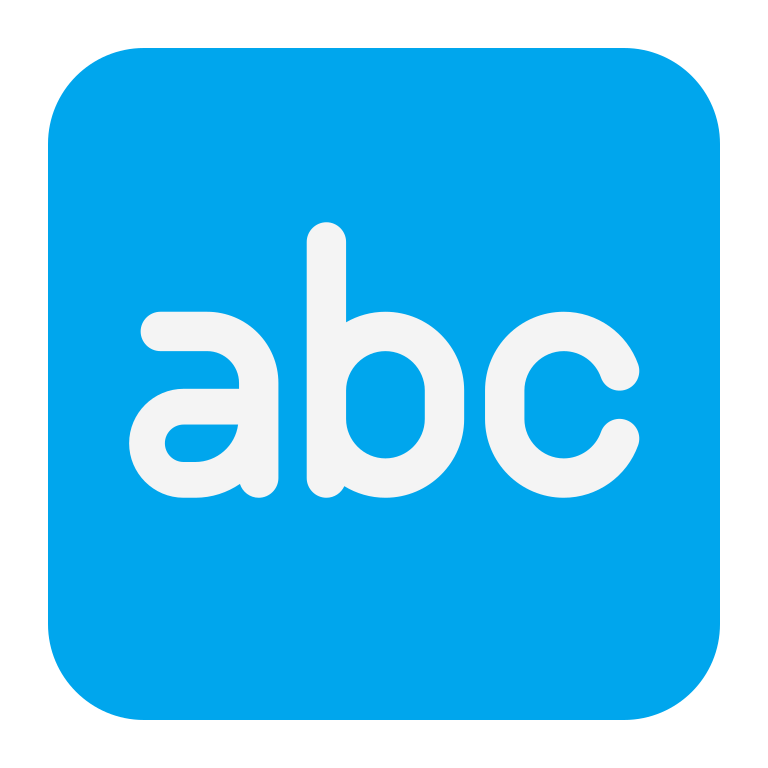
input latin letters flat